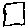
Label: square